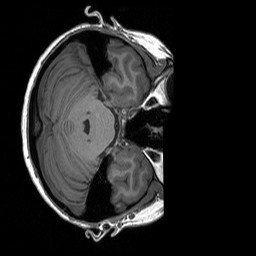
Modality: T1w
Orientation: axial
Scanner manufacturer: siemens
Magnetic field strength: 3 T
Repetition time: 1.76 s
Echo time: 0.0022 s